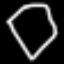
Label: diamond